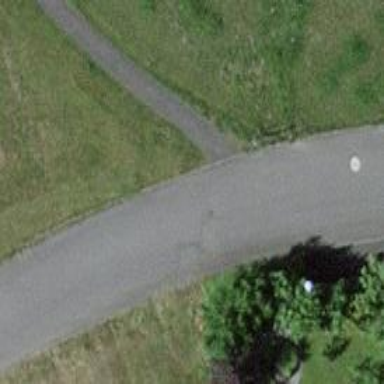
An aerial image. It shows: Kerb barrier.